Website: ulta-beauty
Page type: delivery-shipping
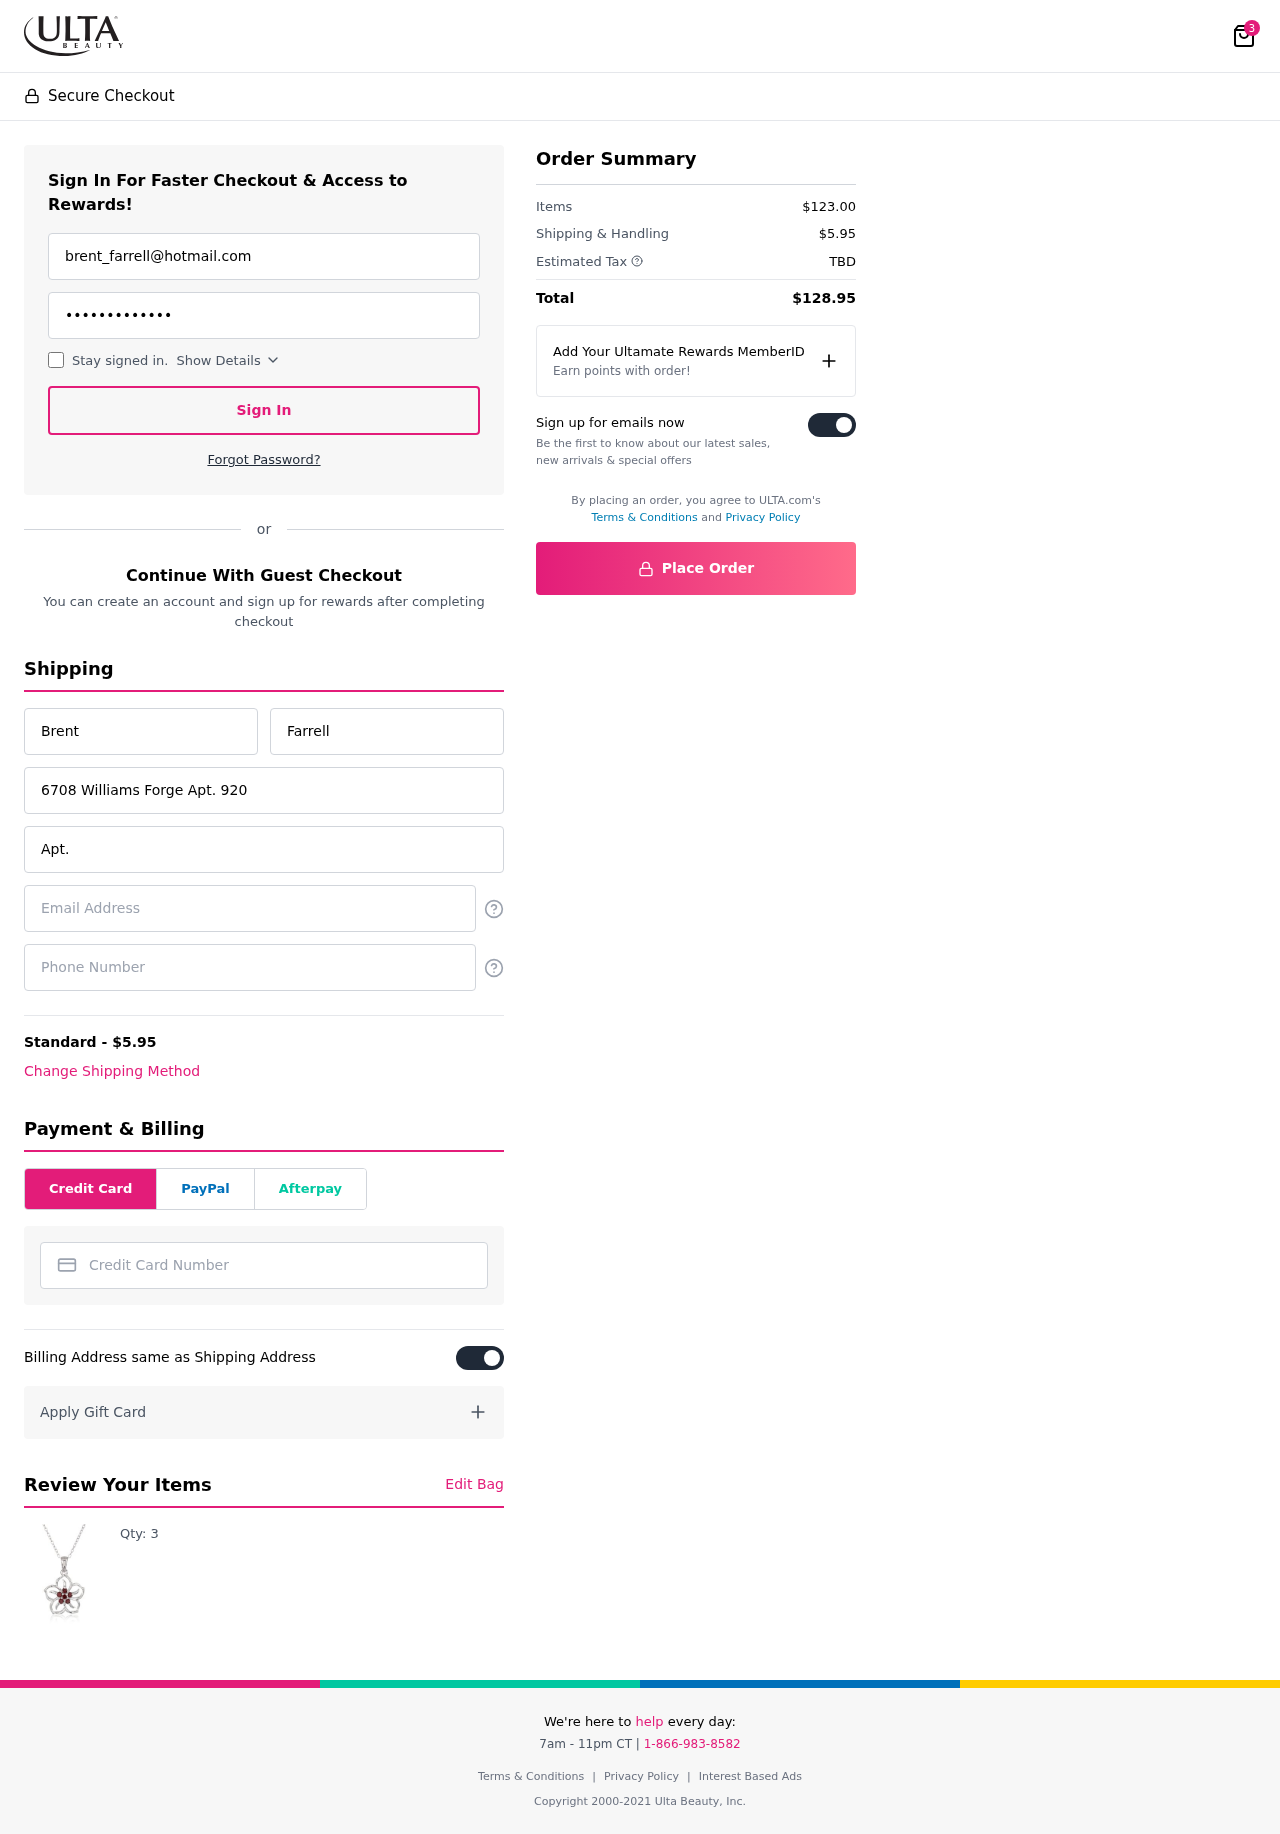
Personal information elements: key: PII_CARD_NUMBER
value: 3473 7125 5964 733
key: PII_EMAIL
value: brent_farrell@hotmail.com
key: PII_EMAIL2
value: brent_farrell@hotmail.com
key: PII_FIRSTNAME
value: Brent
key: PII_LASTNAME
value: Farrell
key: PII_PHONE
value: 7508132187
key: PII_STREET
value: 6708 Williams Forge Apt. 920
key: PII_STREET2
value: Apt. 179
Product elements: key: PRODUCT1_QUANTITY
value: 3
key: PRODUCT1
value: Qty: 3
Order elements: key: ORDER_NUM_ITEMS
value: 3
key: ORDER_SHIPPING_COST
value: $5.95
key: ORDER_SUBTOTAL
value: $123.00
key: ORDER_TAX
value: TBD
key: ORDER_TOTAL
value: $128.95